Question: I'm using XPath to locate the text box and trying to send card numbers but am not able to do so.
I'm getting an error 'org.openqa.selenium.NoSuchElementException'
I've mentioned the code I'm using for that and also attached the snapshot of the page for reference.

'''
driver.manage().timeouts().implicitlyWait(10, TimeUnit.SECONDS);
driver.findElement(By.xpath("//*[@id="encryptedCardNumber"]")).sendKeys("...");
'''
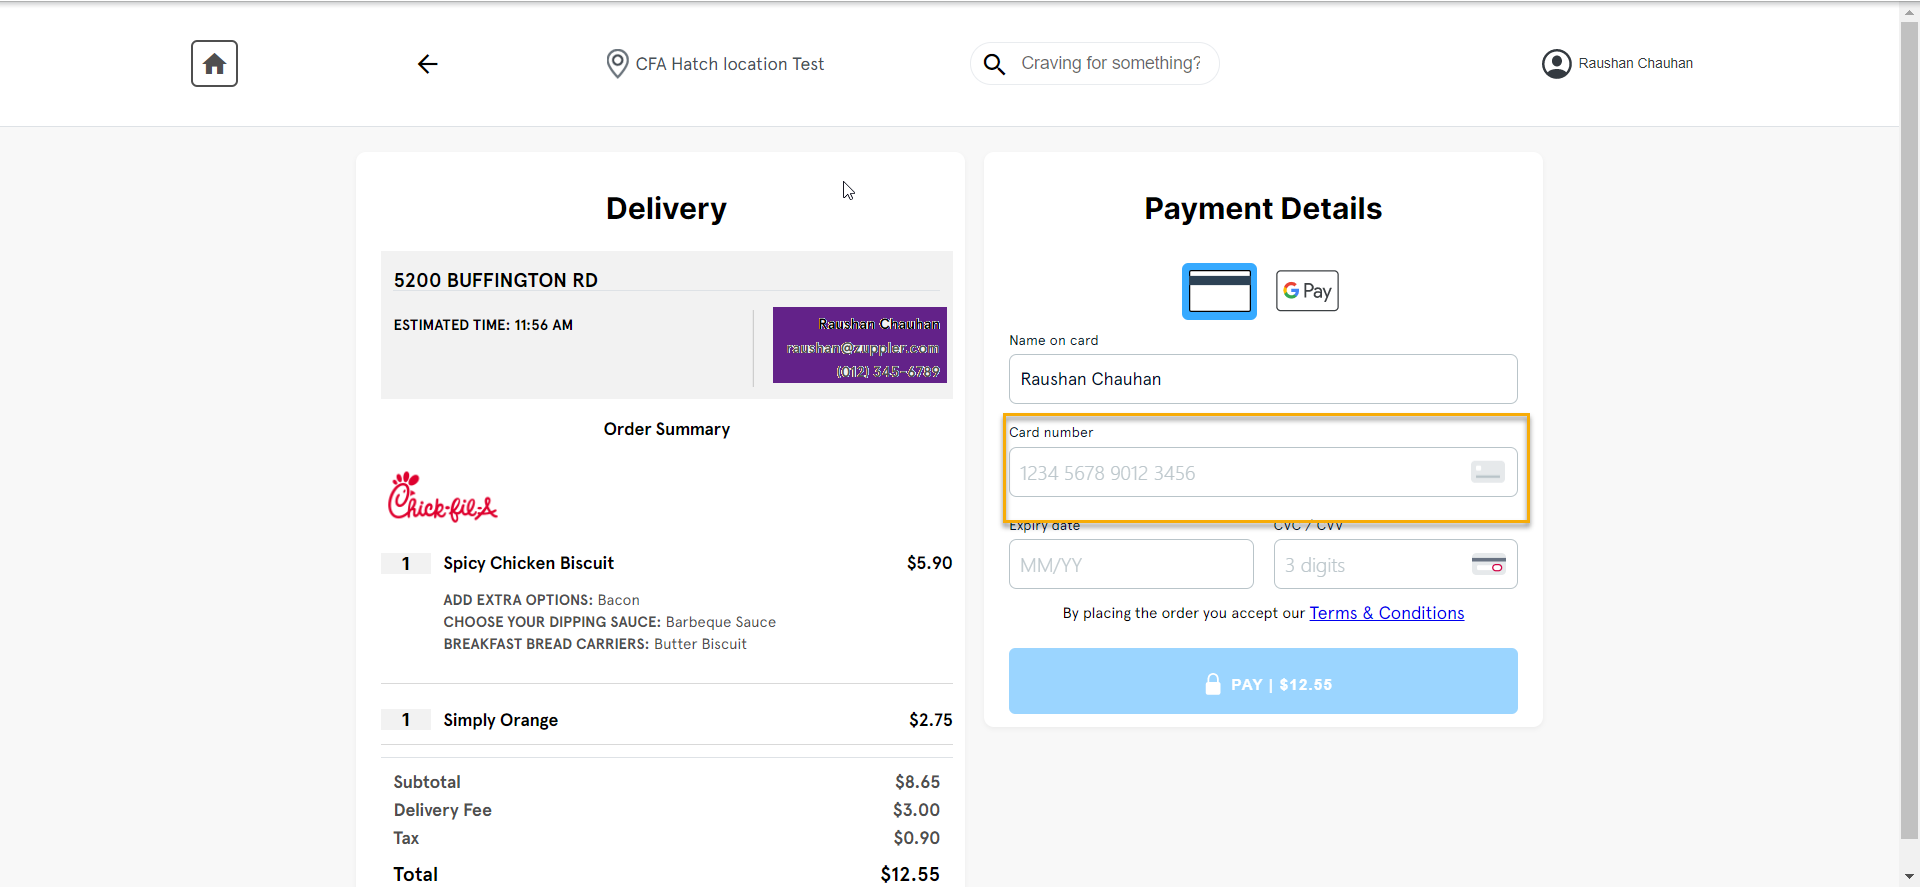
Answer: Based on the give HTML source, you could use the XPath as
'''
//input[@id='encryptedCardNumber' and @aria-label='Card number field']
'''
You could use 'explicitWait' as I see you use 'implicitWait' before the Card Number field
'''
new WebDriverWait(driver,10).until(ExpectedConditions.visibilityOfElementLocated(By.xpath("//input[@id='encryptedCardNumber' and @aria-label='Card number field']"))).sendKeys("....");
'''
Also, I think you can check for the 'Iframe' on the page it might be the reason for the above Exception
'''
new WebDriverWait(driver,10).until(ExpectedConditions.frameToBeAvailableAndSwitchToIt(By.xpath("Iframe")));
'''